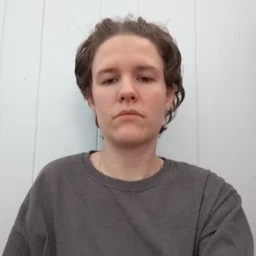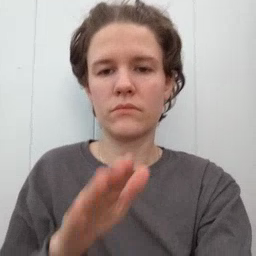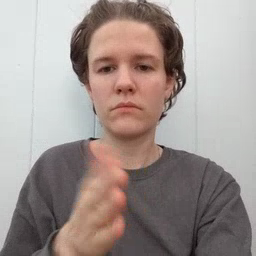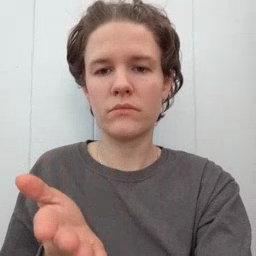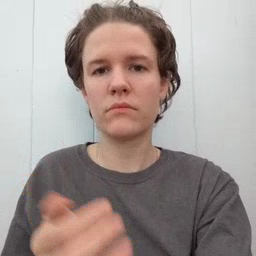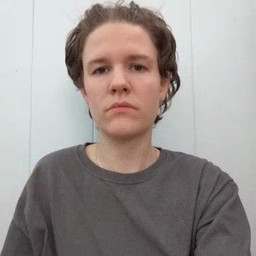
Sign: book